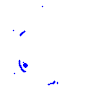
Particle: pion